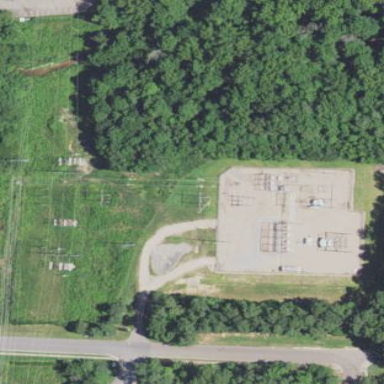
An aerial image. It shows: Distribution level power substation surrounded by fence.